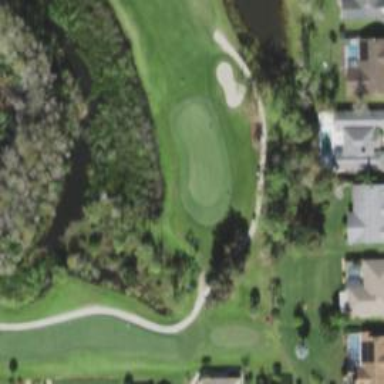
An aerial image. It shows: View of golf hole.